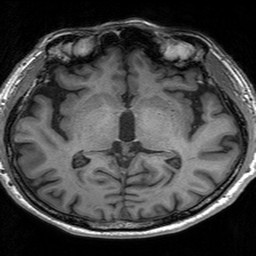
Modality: T1w
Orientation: coronal
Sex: male
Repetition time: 1.95 s
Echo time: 0.026 s